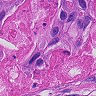
Metastatic tissue present: yes